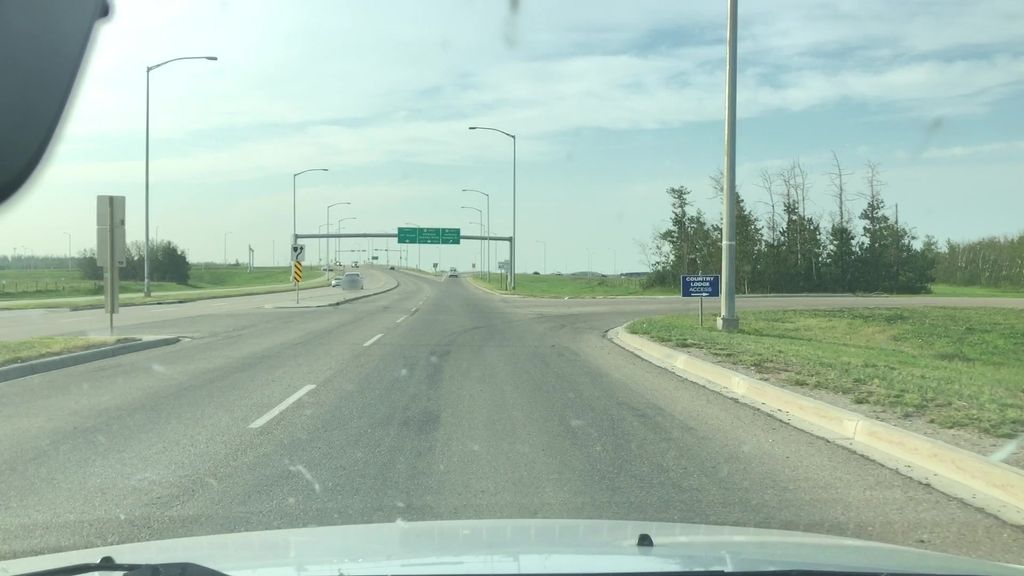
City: edmonton